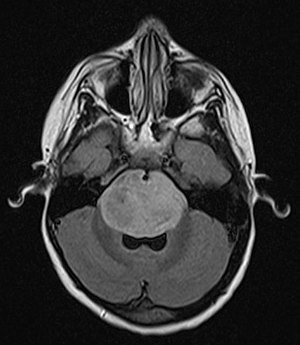
Label: meningioma